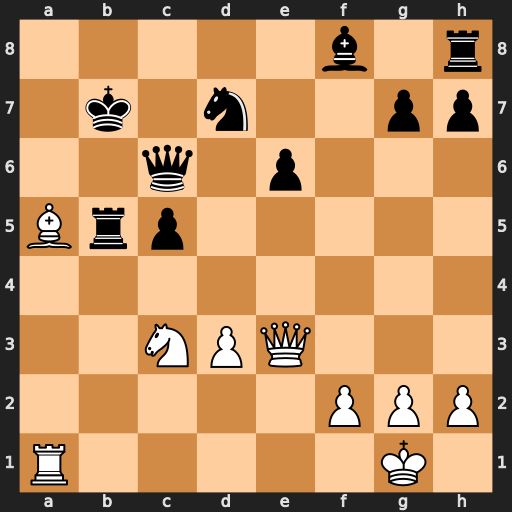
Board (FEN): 5b1r/1k1n2pp/2q1p3/Brp5/8/2NPQ3/5PPP/R5K1
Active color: w
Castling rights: -
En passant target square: -
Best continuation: Nxb5 Qxb5 Qe4+